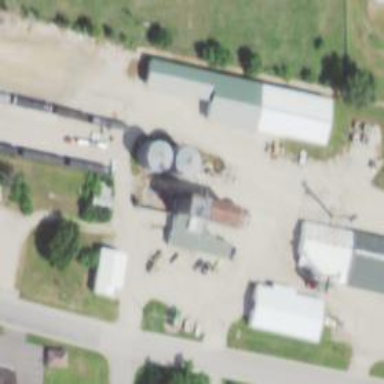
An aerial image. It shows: Silo.